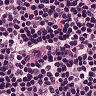
Metastatic tissue present: no